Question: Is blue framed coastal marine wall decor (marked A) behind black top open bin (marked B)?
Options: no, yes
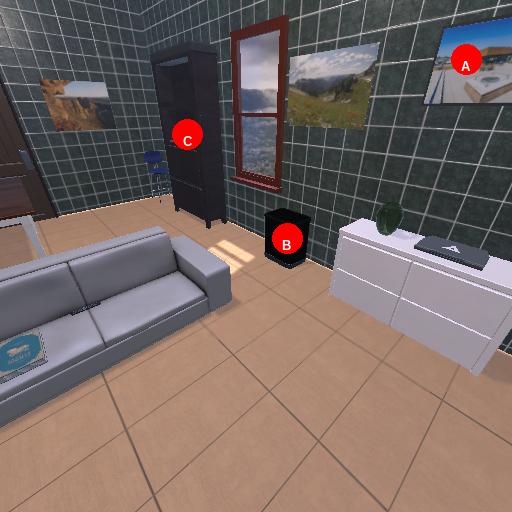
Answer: no